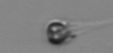
Label: Apedinella